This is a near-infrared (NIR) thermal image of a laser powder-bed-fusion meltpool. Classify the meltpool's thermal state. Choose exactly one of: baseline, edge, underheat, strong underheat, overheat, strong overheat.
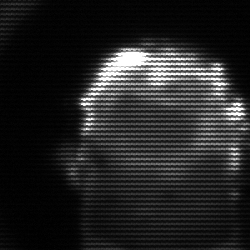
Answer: baseline